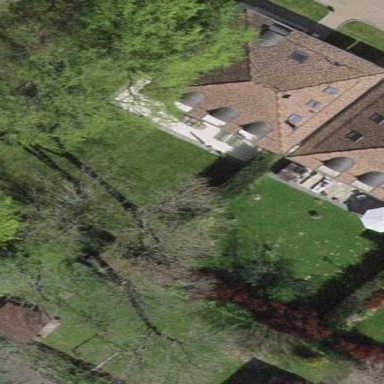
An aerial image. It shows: Garden enclosed by fence.